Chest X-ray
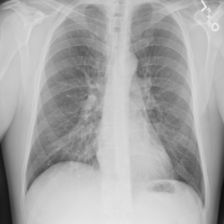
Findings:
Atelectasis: negative
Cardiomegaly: negative
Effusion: negative
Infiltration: negative
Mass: negative
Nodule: negative
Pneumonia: negative
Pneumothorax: negative
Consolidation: negative
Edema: negative
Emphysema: negative
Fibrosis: negative
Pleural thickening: negative
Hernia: negative